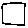
Label: square